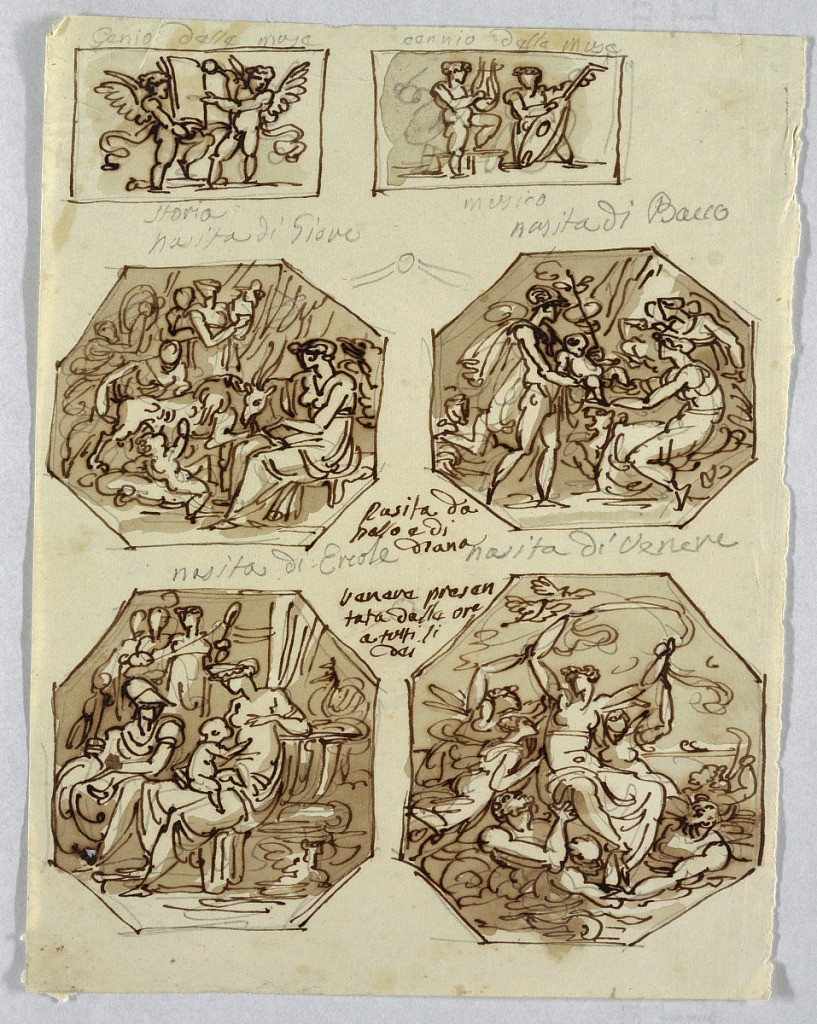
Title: Drawing
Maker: Felice Giani, Italian, 1758–1823
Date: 1810-1815
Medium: Pen and brown ink with brown wash (iron gall ink) and traces of graphite
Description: Vertical rectangle. Top row: two oblongs, left: two putti carry an open book. Written in pencil, on top: ''Genio delle Mvse;'' bottom: ''storia.'' Right: two children playing the lyre and lute, respectively. Written in pencil, on top: ''cennio delle muse,'' and ''Musica,'' respectively. Center row, left: the birth of Jupiter. The boy reclining upon a cushion drinks from the goat. Amalthea or Ista, the nymphs feeding the infant. The other one stands with a pitcher in the central distance. An eagle is behind the seated nymph. A satyr leads the goat. More nymphs are shown in the left rear. Written in pencil, on top: ''nas[c]ità di Giove.'' Right: the birth of Bacchus. Mercury brings the infant to the Nysaean nymphs shown at right. A given god at left, recumbent. Written in pencil, on top: ''Nas[c]ità di Bacco.'' Written in ink, bottom: center: ''nasita da/ pollo e di/ diana.'' Fates stand in the left rear. Written in pencil, on top: